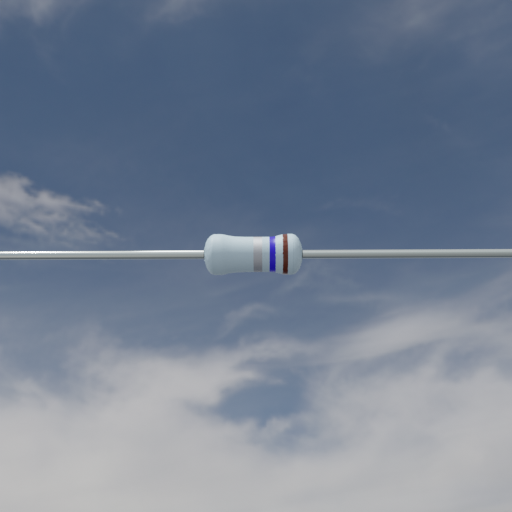
Resistor colour bands (in order): silver, blue, brown